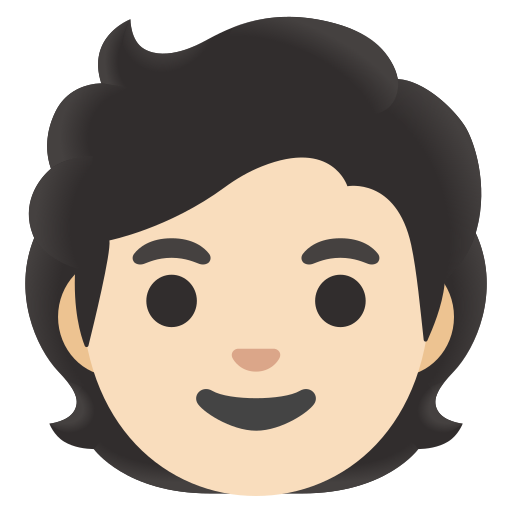
Emoji: 🧑🏻